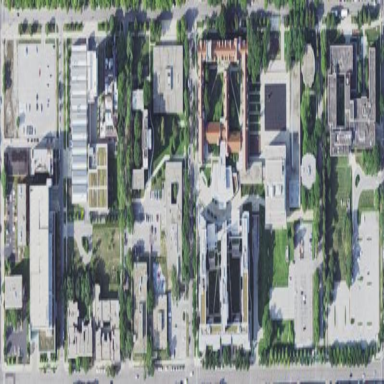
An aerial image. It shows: University.